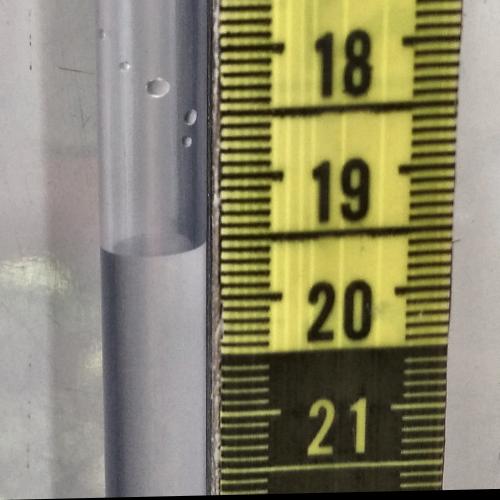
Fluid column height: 19.6 cm